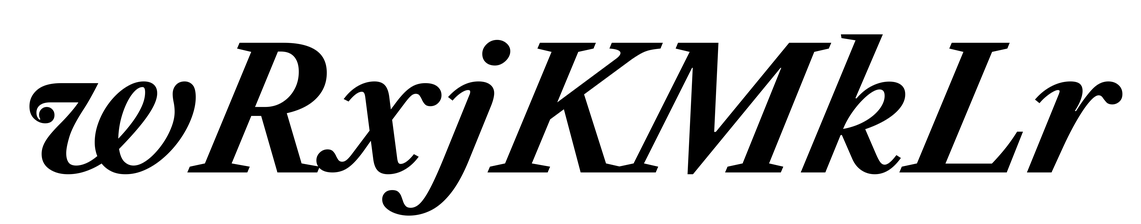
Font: LibreCaslonText-Italic_Bold_Italic